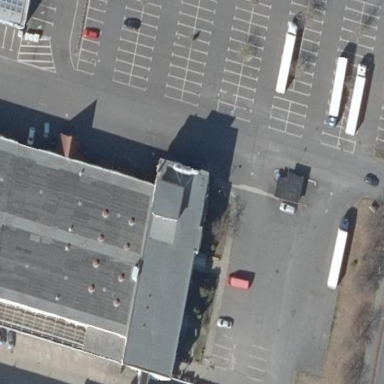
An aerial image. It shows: Parking area with surface.